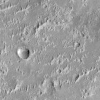
Atmospheric dust classification: not_dusty